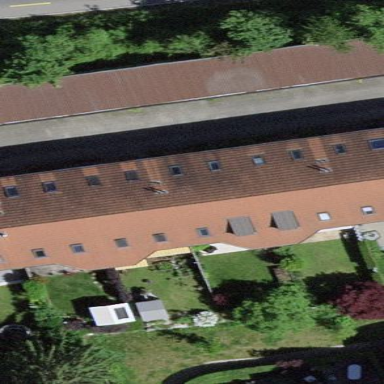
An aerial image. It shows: Terrace building.